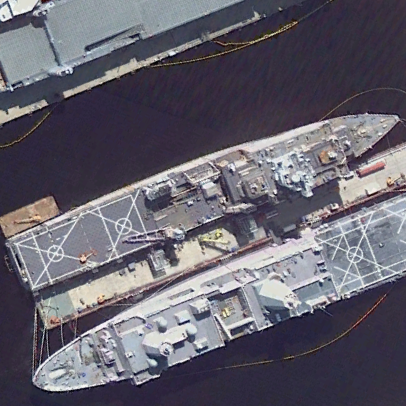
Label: combat